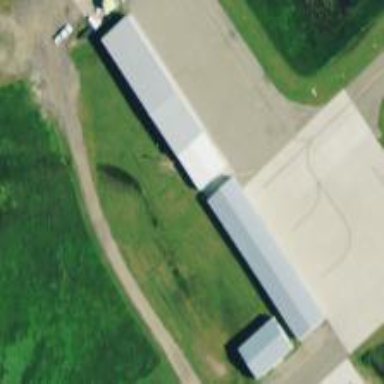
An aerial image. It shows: Asphalt apron at the airport.